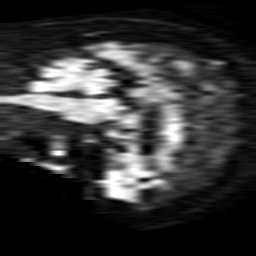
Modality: TRACE
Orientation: sagittal
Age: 86
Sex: female
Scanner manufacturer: philips
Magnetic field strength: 1.5 T
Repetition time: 3.405 s
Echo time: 0.09411 s